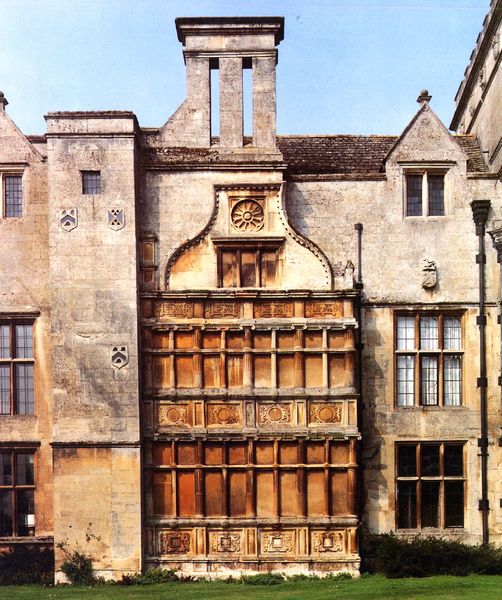
Titel: Deene Park, Northamptonshire
Standort: (GB Northamptonshire) (EU - GB - Northamptonshire)
Schlagwörter: himmel, grün, braun, fenster, glas, holz, säulen, dach, gebäude, gras, haus, rasen, wiese, alt, architektur, stein, bild, gitter, turm, fassade, giebel, hecke, verkleidung, grass, fotografie, erker, kolonnade, burg, festung, regenrinne, wappen, ionisch, raster, rinne, rohr, zinne, blende, italienisch, blendsäulen, fallrohr, eingezogen, blendmaßwerk, vorsrpung, maßwerkrose, n, blendarchitektur